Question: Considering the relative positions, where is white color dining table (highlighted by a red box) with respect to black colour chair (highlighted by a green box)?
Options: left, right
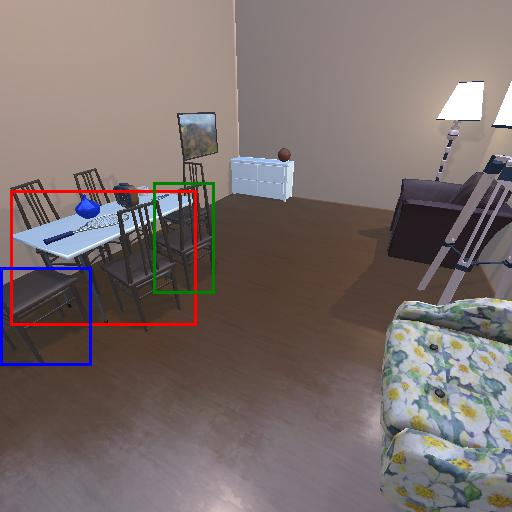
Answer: left